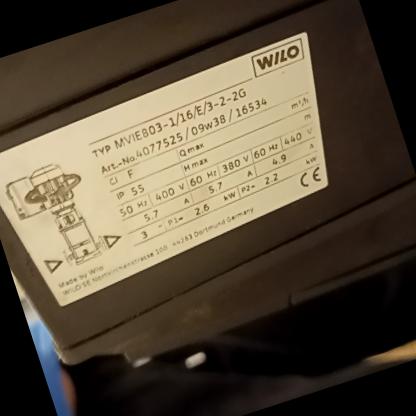
Klasa: tabliczka-znamionowa